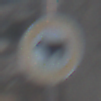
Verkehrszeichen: VerbotViehtrieb
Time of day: SunriseSunset
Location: Outdoor (Nature)
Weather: Clear
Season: NotSpecified
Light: Natural